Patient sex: F
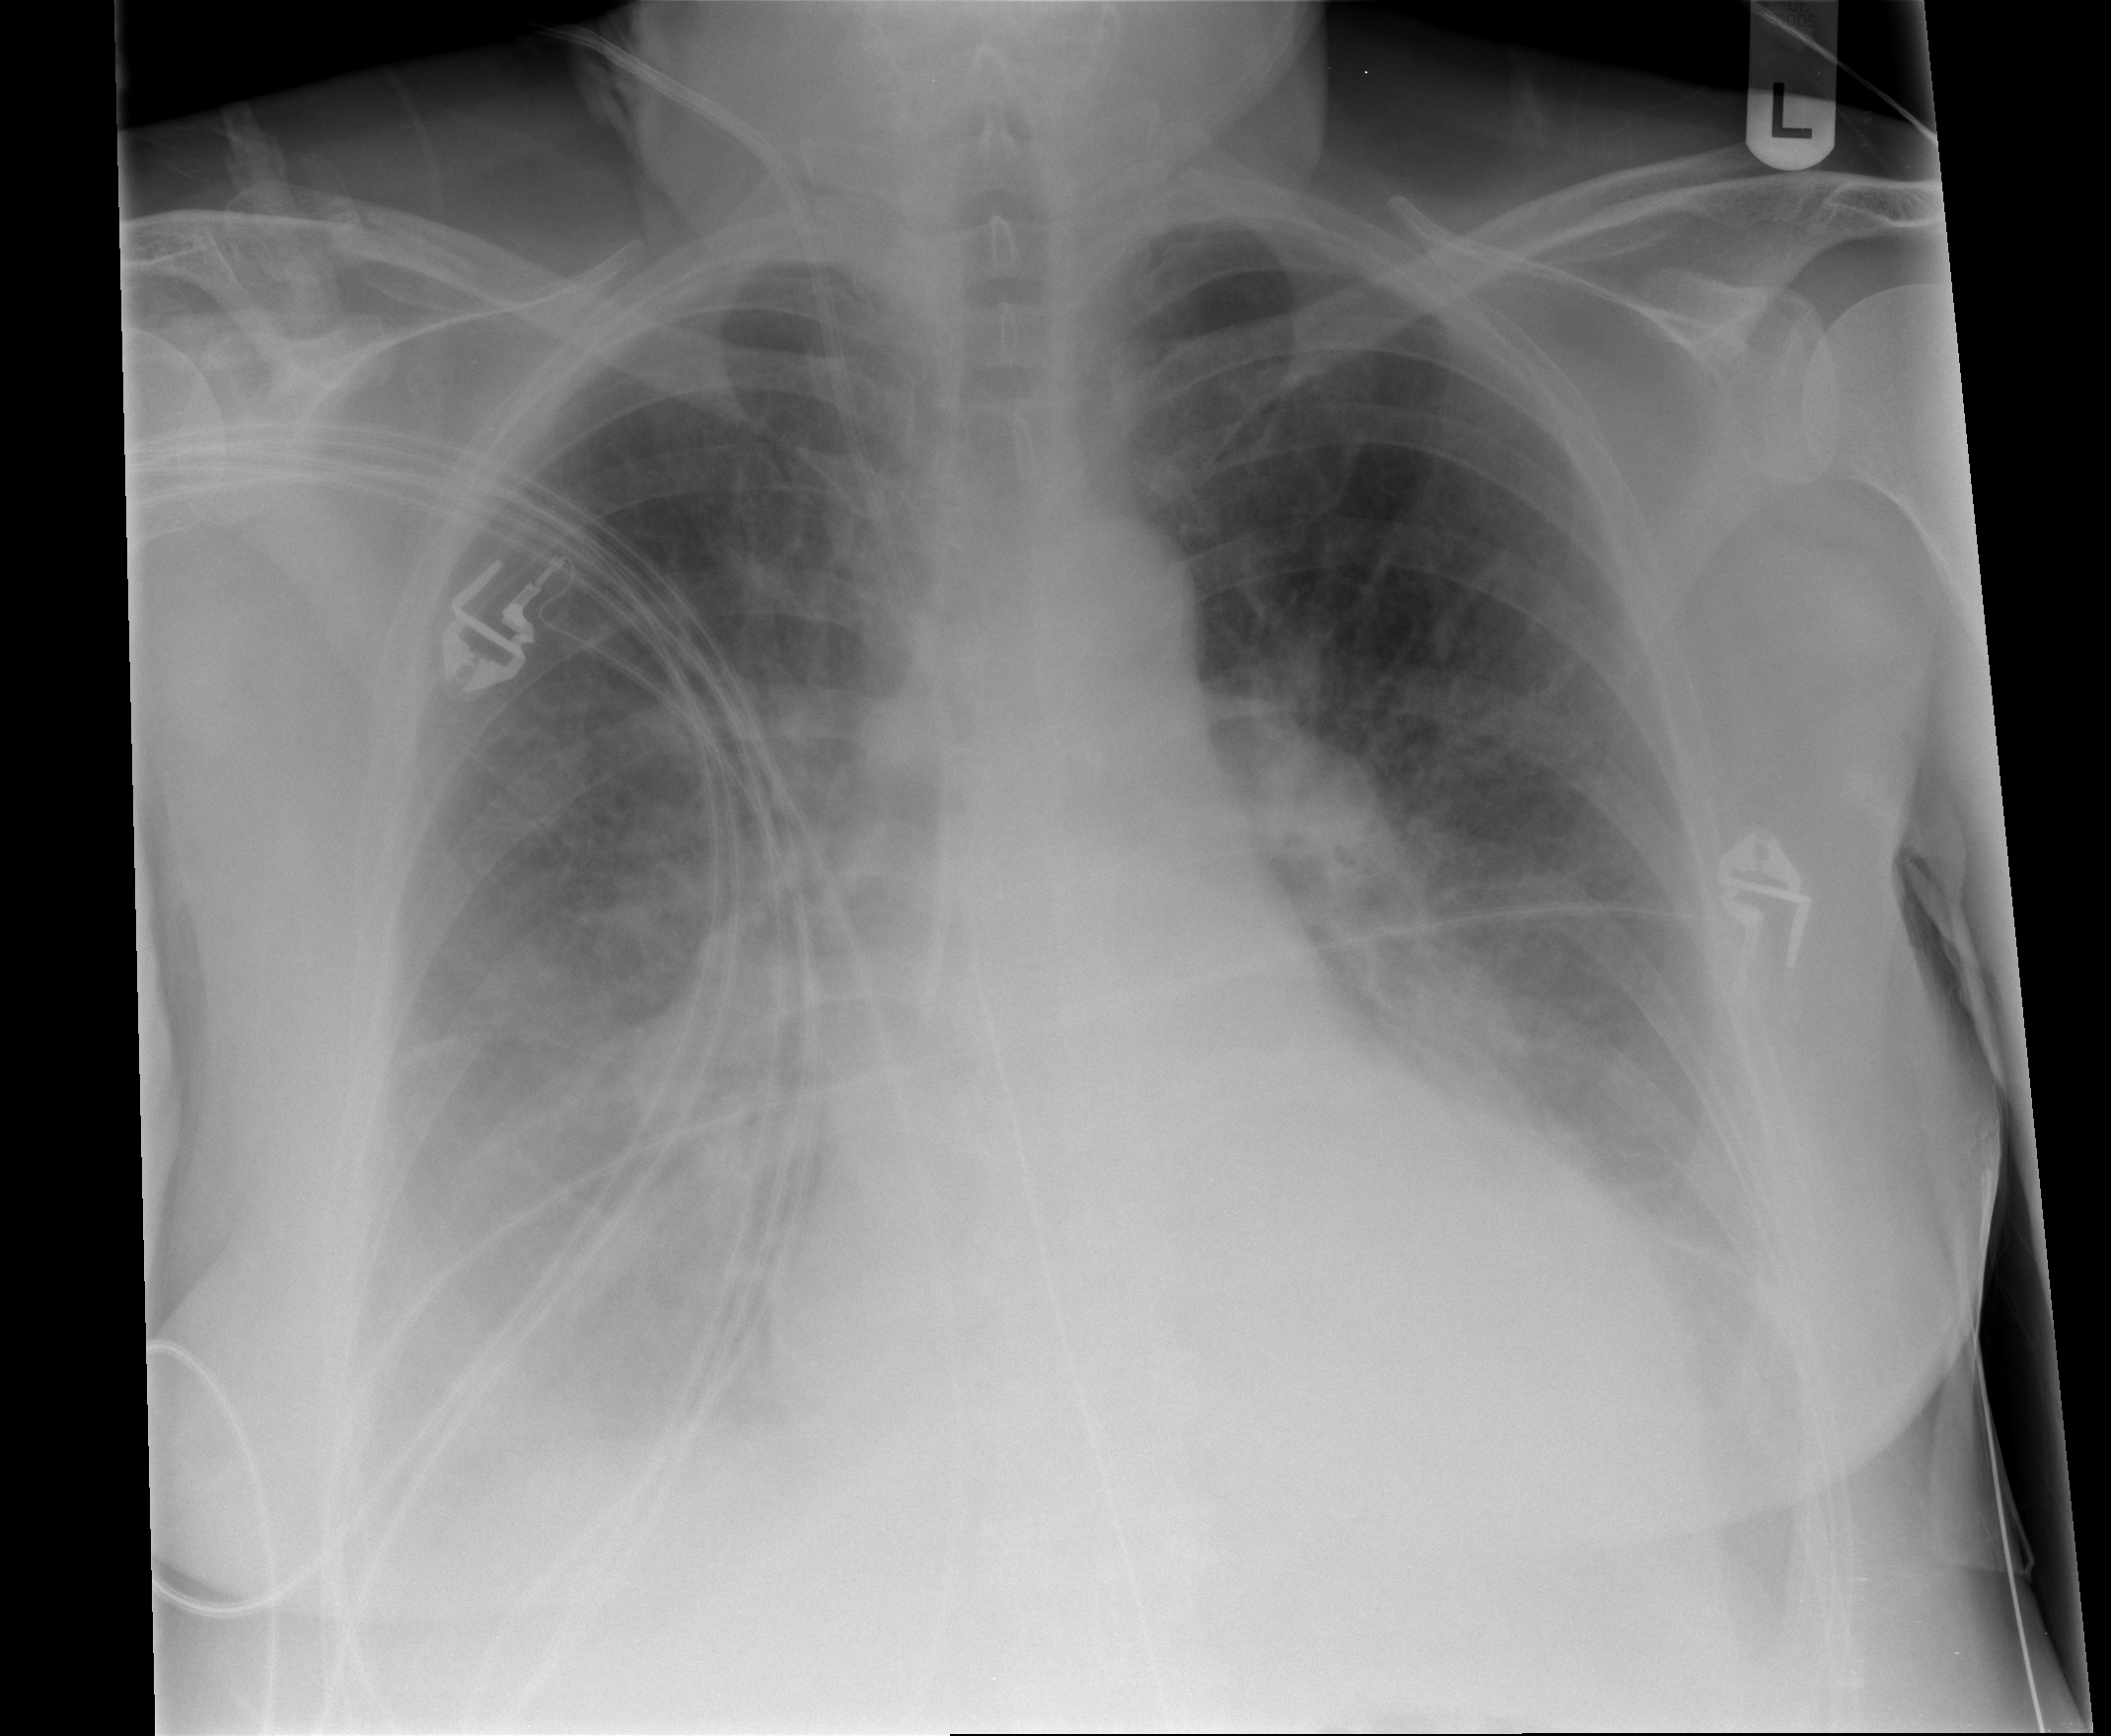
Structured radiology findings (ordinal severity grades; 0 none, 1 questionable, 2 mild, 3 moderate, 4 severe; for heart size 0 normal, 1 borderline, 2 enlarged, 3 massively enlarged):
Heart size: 2
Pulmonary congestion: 3
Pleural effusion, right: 2
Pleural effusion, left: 2
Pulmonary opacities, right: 2
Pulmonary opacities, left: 0
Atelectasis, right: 0
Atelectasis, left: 0